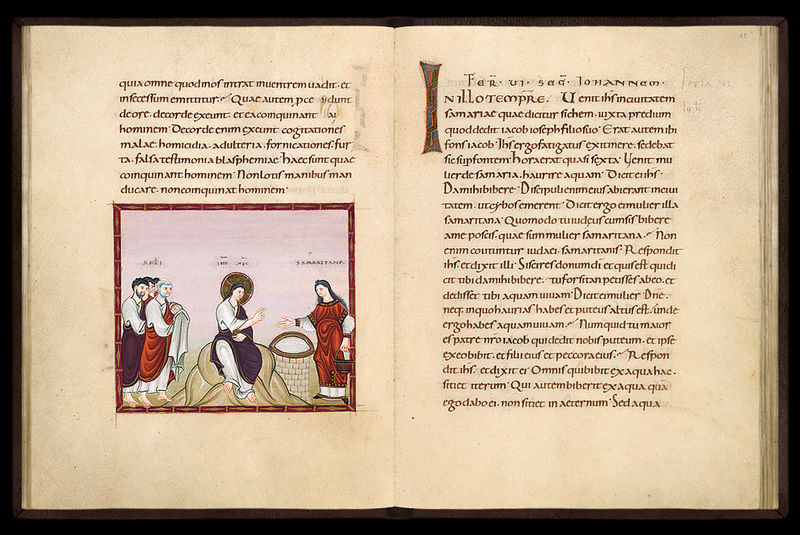
Titel: Egbert- Codex (Codex Egberti)
Institution: Trier, Stadtbibliothek/Stadtarchiv
Schlagwörter: hand, umhang, frau, geste, männer, rot, tuch, bibel, rahmen, bild, hände, sitzend, schrift, fels, lila, buch, seite, illustration, text, heiligenschein, jesus, segnen, jünger, latein, brunen